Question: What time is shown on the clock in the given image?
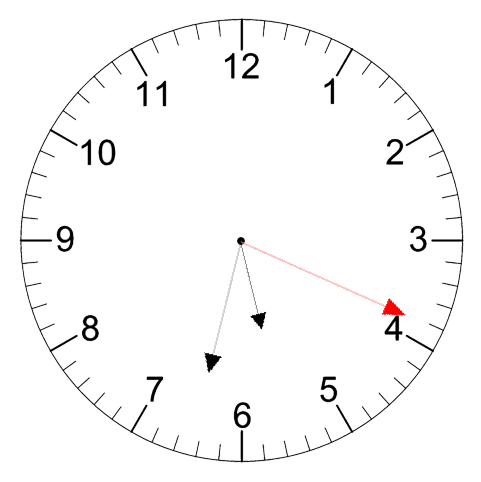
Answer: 05:32:19